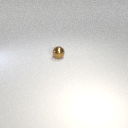
small brown metal sphere